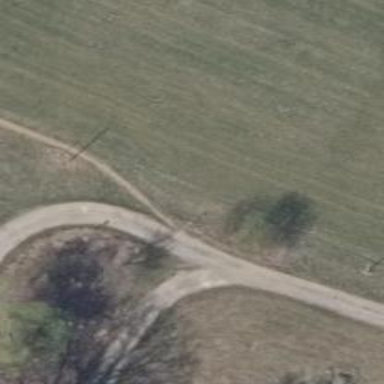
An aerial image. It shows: Compacted path.